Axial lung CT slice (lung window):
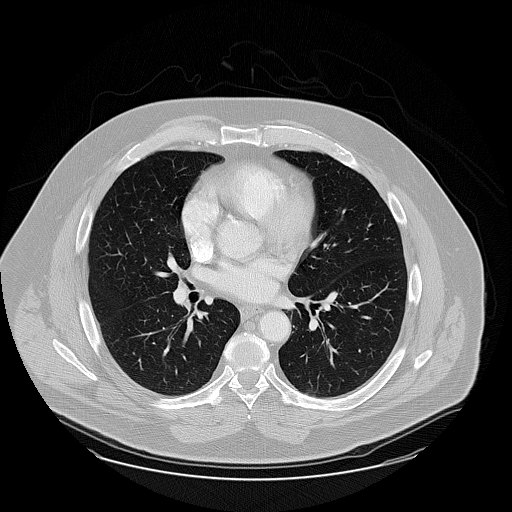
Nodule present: no